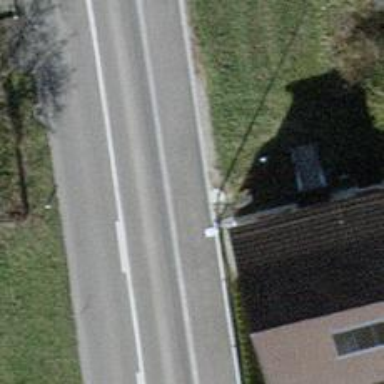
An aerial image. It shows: Asphalt cycleway.